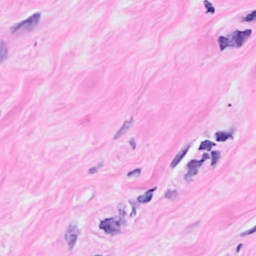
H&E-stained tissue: Breast